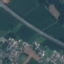
Label: Highway